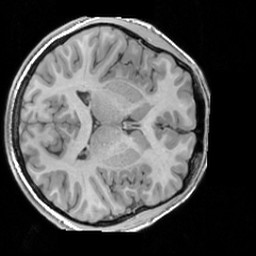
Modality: T1w
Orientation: axial
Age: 19
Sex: male
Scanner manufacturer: siemens
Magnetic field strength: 3 T
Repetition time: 1.63 s
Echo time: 0.00311 s